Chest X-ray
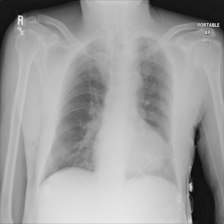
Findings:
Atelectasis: negative
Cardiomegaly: negative
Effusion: negative
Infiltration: negative
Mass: negative
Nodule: negative
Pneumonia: negative
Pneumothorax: negative
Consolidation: negative
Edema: negative
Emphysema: negative
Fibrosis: negative
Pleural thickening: negative
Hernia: negative